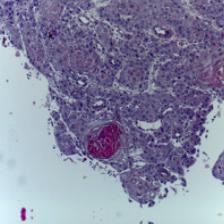
Diagnosis: OSCC